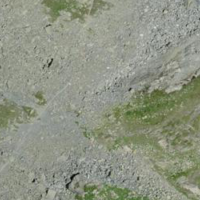
EUNIS habitat code: 48
Species observed at this site:
Marmota marmota